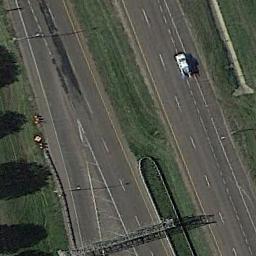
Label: freeway